Question: Until now i made runnable jars with Ant and there were no problems with it.
However i now try to mavenize my project and i realy can't figured out how to do runable jar with this tool.
I've read tons of tutorials (also here, on Stackoverflow), helps, advices and... nothing. In my case all of them don't work which probably means i don't understand some basics.
I have such simple project:

This is app, witch use mysql-connector-java-5.1.24-bin.jar (placed in 'lib' dir) to connect to MySQL database.
I want to include this jar into final jar (DBPreformatter.jar).
I used assembly and shaded plugins in many configurations, but they NEVER added this jar into DBPreformatter.jar.
This is my pom.xml:
'''
<modelVersion>4.0.0</modelVersion>
<groupId>com.icd4you</groupId>
<artifactId>DBPreformatter</artifactId>
<version>1.0.0</version>
<name>DBPreformatter</name>
<description>DB processing and cleaning tool</description>
<packaging>jar</packaging>
<dependencies>
<dependency>
<groupId>mysql-connector-java-5.1.24-bin</groupId>
<artifactId>mysql-connector-java-5.1.24-bin</artifactId>
<version>5.1.24</version>
<scope>system</scope>
<systemPath>${basedir}/lib/mysql-connector-java-5.1.24-bin.jar</systemPath>
</dependency>
</dependencies>
<build>
<plugins>
<plugin>
<groupId>org.apache.maven.plugins</groupId>
<artifactId>maven-compiler-plugin</artifactId>
<version>3.1</version>
<configuration>
<source>1.7</source>
<target>1.7</target>
</configuration>
</plugin>
<!-- WHAT SHOULD I USE HERE? -->
</plugins>
</build>
'''
How to solve this problem?
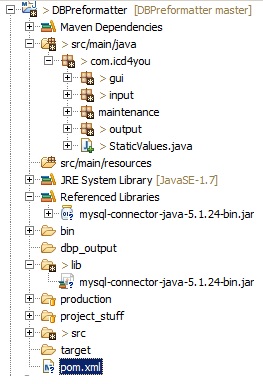
Answer: Add the <URL> with the descriptor 'jar-with-dependencies':
'''
<build>
<plugins>
<plugin>
<artifactId>maven-assembly-plugin</artifactId>
<configuration>
<descriptorRefs>
<descriptorRef>jar-with-dependencies</descriptorRef>
</descriptorRefs>
<archive>
<manifest>
<mainClass>com.pany.your.MainClass</mainClass>
</manifest>
</archive>
</configuration>
<executions>
<execution>
<id>make-assembly</id>
<phase>package</phase>
<goals>
<goal>single</goal>
</goals>
</execution>
</executions>
</plugin>
'''
Note that this doesn't add the JAR; instead it unpacks all JARs which are listed as dependencies and adds their to the resulting JAR (so you'll see all the class files from the MySQL JAR in the result instead of the MySQL JAR itself).
There is a caveat, though: Maven ignores JARs with 'scope=system' for many operations. See also: <URL>
If Maven doesn't add the JAR to the output, then you must install all JARs with this scope into your local maven repo ('$HOME/.m2/repository') using the 'mvn install:file-install' command. See <URL> how to do that.
Note: Installing libraries in your local repo is the preferred way; you should really consider it. For one, the 'scope=system' will no longer confuse you (since many plugins handle them in a special way). Plus you need to do this only once. Afterwards, you can use this library in many Maven projects.
Before installing, you should check <URL> to see if the dependency isn't already known to Maven.
MySQL is: <URL>